Interaction volume radius: 5 \u00c5
Interaction volume height: 15 \u00c5
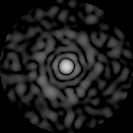
Disorder parameter: 0.8543